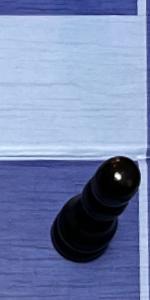
Label: Pawn_Black